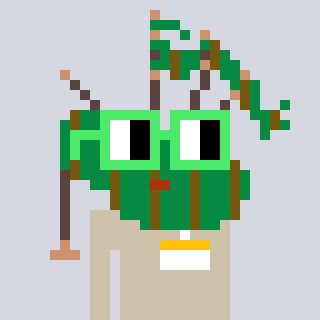
a pixel art character with square light green glasses, a bagpipe-shaped head and a bege-colored body on a cool background